Question: In my UML class diagrams I usually do object collections by placing the attribute name above the arrow that relates both classes (as opposed to the other notation that just adds the attribute with brackets indicating the multiplicity).
But I have cases in which there are more than one collection of the same kind of object. For example (a very simple example off the top of my head):

Let's say there is a course that has some students who applied for it (so I have a collection of students, let's say an attribute that is an ArrayList of Student, called "applied"). But also, I need to keep a separate collection of the students who actually attended the course (let's say, "attended": another attribute that is an ArrayList, or even a different collection type, like a Vector, of Student).
Should I just add all attribute names on the relationship line?
I'm looking to do this the standard UML way. Only clarifying this because I know UML rules can be flexible when we need them to.
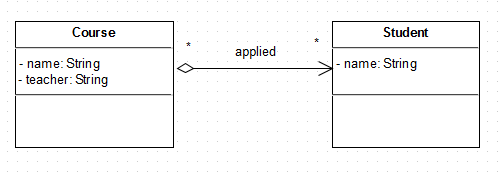
Answer: UML does allow for multiple associations between classes using roles.
You would simply draw two arrows:

See <URL> for a similar question where the diagram is taken from.